Question: I'm trying to develop a mobile application, and I'm wondering the easiest way to convert an image into a text file, and then be able to recreate it later in memory said text. The image(s) in question will contain no more than 16 or so colors, so it would work out fine.
Basically, brute-forcing this solution would require me saving each individual's pixel color data into a file. However, this would result in a HUGE file.
Here's an example. The image is supposed to be just black/white. The big color boxes represent theoretical 'data points' in the outputted text file. These boxes would really state their origin, size, and what color they should be.
E.g., top box has an origin of 0,0, a size of 359,48, and it represents the color black.
Saved in a text file, the data would be 0,0,359,48,0.

What kind of algorithm would this be?
NOTE: The SDK that I am using cannot return a pixel's color from an X,Y coordinate. However, I can load external information into the program from a text file and manipulate it that way. This data that I need to export to a text file will be from a different utility that will have the capability to get a pixel's color from X,Y coordinates.
EDIT: Added a picture
EDIT2: Added constraints
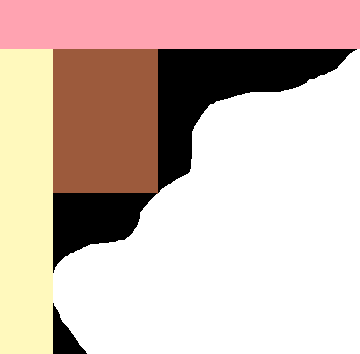
Answer: Could you elaborate on why you want to save an image (or its parts) as plain text? Can't you use a binary representation instead? Also, if images typically have lots of contiguous runs of pixels of same color, you may want to use the so-called run-length encoding (RLE). Alternatively, one of Lempel-Ziv-something compression algorithms could be used (LZ77, LZ78, LZW).